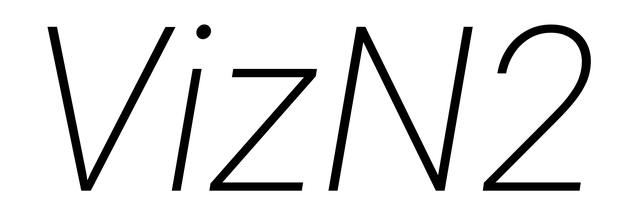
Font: Roboto-Italic_ExtraLight_Italic